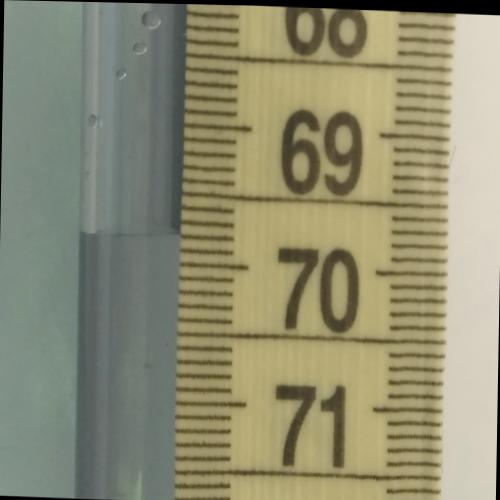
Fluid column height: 69.8 cm